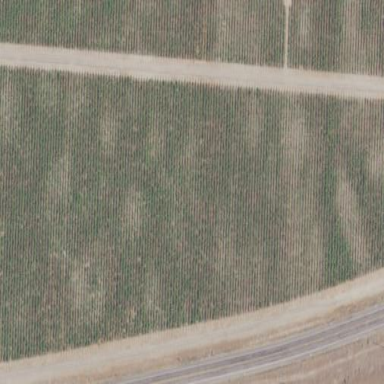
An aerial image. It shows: Vineyard where grapes are grown.